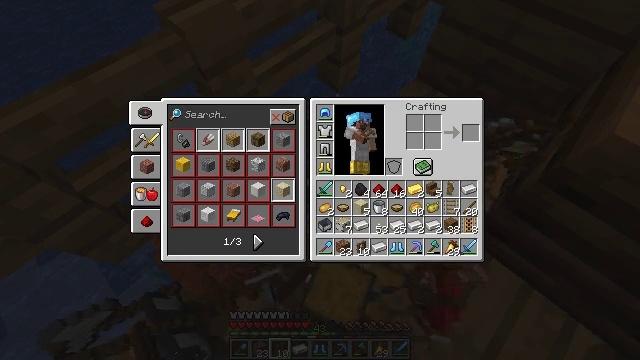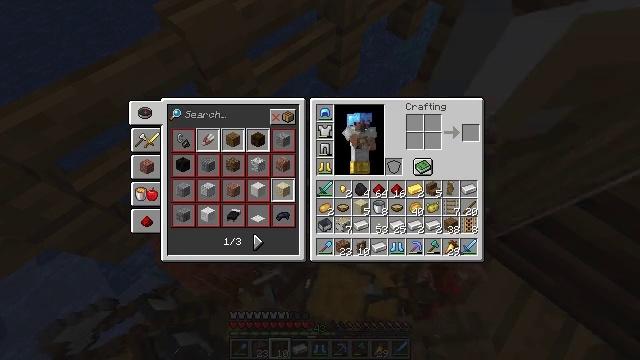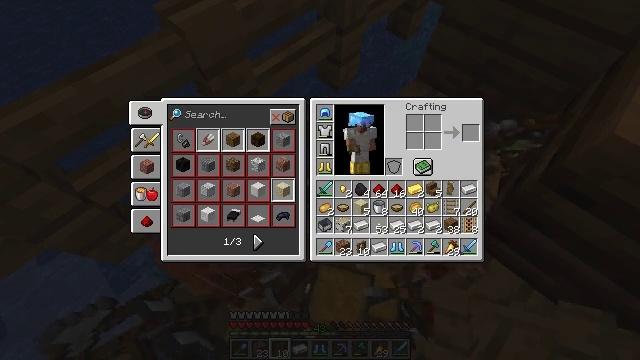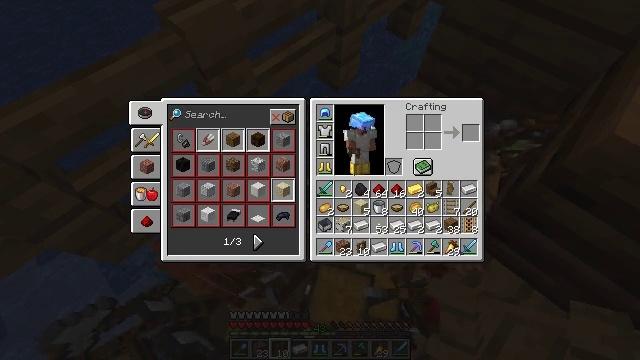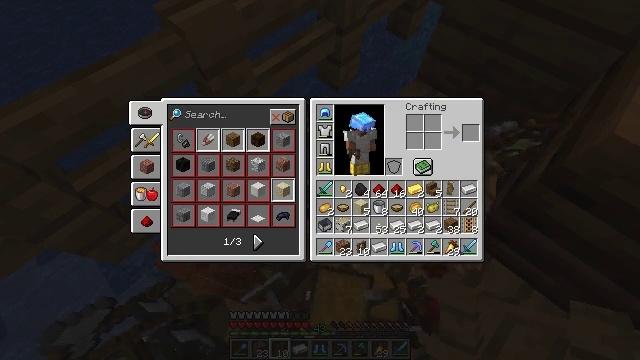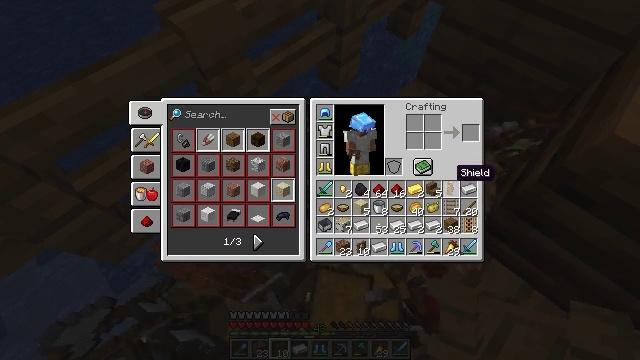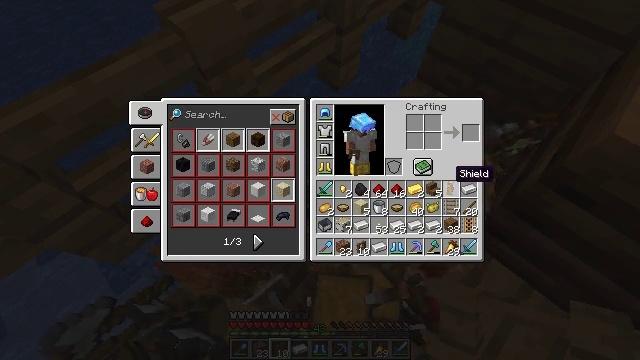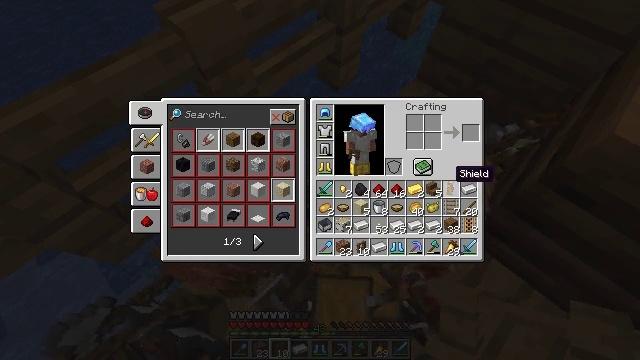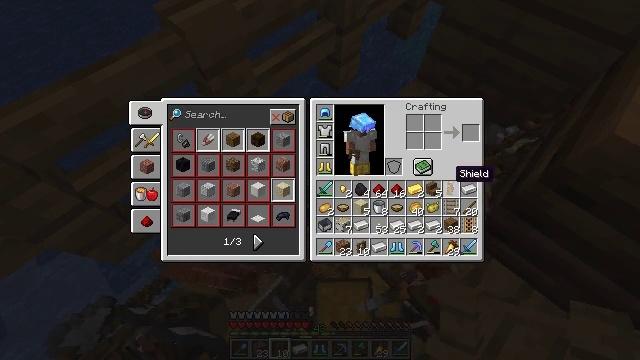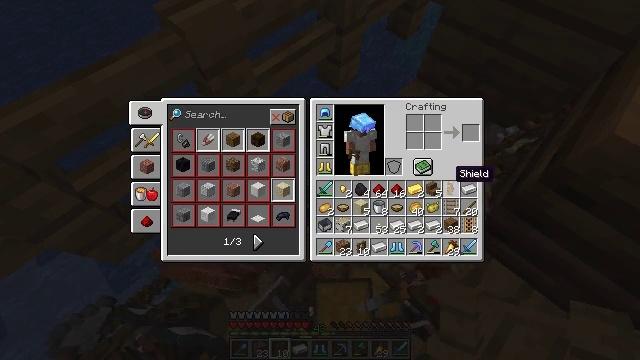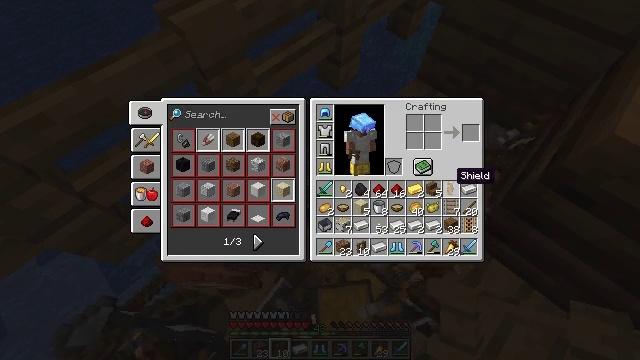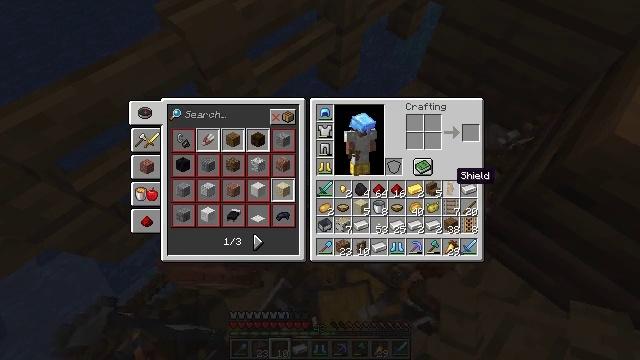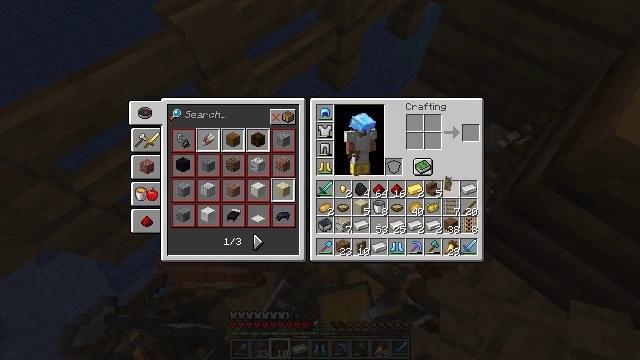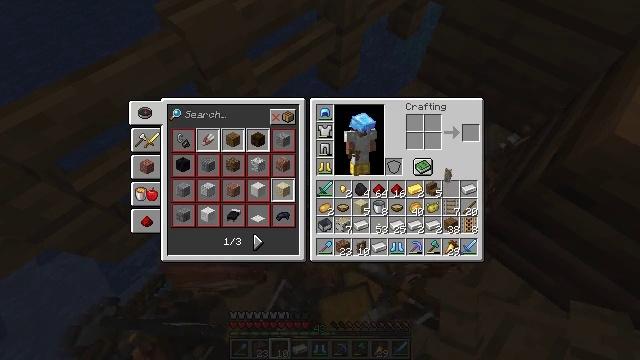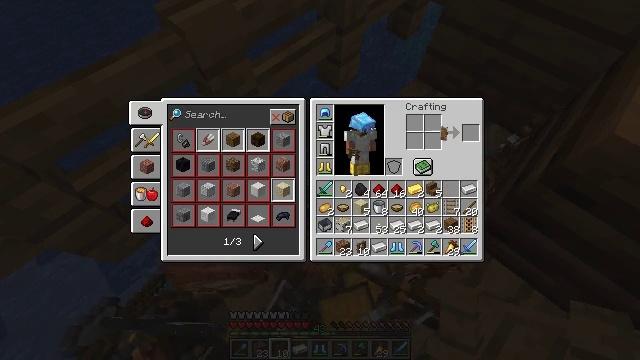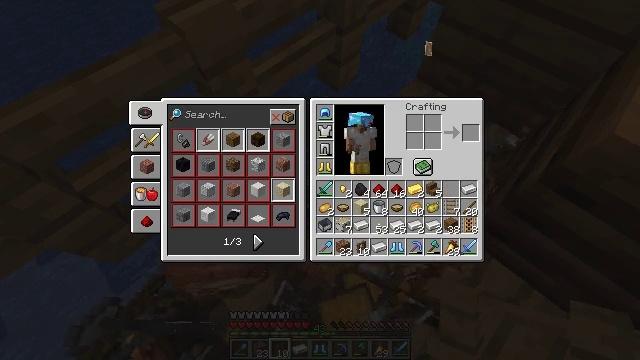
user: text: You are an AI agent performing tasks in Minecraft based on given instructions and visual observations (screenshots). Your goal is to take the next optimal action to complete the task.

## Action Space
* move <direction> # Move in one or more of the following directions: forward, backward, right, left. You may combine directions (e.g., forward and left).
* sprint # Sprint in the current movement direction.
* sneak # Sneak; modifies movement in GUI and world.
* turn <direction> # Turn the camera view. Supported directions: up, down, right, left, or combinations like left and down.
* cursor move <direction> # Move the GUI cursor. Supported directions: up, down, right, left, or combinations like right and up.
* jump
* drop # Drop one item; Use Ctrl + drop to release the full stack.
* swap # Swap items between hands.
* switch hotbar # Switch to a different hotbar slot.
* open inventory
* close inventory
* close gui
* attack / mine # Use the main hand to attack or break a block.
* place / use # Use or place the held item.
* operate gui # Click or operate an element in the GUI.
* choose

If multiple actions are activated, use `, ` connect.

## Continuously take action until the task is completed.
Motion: motion action
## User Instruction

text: Remove a shield from the inventory.
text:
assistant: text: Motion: cursor move down
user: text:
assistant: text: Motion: cursor move down
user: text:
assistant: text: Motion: cursor move down
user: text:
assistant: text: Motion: cursor move down
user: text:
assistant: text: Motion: no_op
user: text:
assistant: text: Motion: no_op
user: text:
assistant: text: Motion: no_op
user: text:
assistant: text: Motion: no_op
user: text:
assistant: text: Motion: no_op
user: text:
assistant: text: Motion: no_op
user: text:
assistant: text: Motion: no_op
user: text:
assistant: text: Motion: operate gui
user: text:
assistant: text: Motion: cursor move up, operate gui
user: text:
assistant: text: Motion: cursor move up
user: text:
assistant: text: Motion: cursor move left and up
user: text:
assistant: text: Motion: cursor move up
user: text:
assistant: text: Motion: operate gui
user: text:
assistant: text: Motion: operate gui
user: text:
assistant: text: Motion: operate gui
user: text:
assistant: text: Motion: operate gui
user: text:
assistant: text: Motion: no_op
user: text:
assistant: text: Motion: cursor move down
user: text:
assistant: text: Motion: cursor move right and down
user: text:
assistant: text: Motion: cursor move down
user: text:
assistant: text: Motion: cursor move down
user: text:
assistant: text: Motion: cursor move down
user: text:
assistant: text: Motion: cursor move down
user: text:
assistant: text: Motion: no_op
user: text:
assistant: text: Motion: no_op
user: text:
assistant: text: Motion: no_op